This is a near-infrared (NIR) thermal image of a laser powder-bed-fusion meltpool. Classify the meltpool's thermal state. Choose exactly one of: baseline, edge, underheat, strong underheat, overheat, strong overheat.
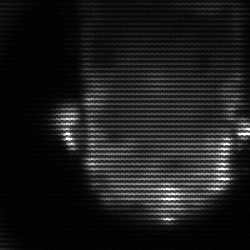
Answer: baseline